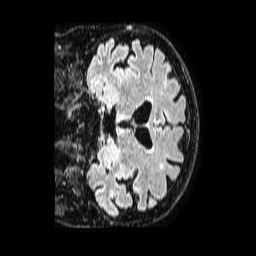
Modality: FLAIR
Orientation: coronal
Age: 73
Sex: female
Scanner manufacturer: philips
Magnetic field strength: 1.5 T
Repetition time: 4.8 s
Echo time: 0.3 s